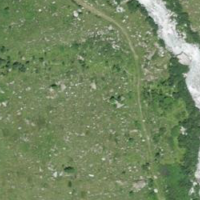
EUNIS habitat code: 26
Species observed at this site:
Caltha palustris